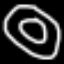
Label: donut